Question: I have an app which uploads images to a bunch of places at once, kinda like Instagram style.
It is setup with an 'NSOperationQueue' that runs a bunch of 'NSOperation' wrappers around an an asynchronous 'NSURLConnection'.
Most questions that begin like this end in "the callbacks don't get called because the calling thread is joined before they return. This is that kind of question. I getting my callbacks as expected, but I am also somehow preventing the app from backgrounding when the home button is pressed. I always thought this was not able to be blocked at all due to sandboxing, but somehow I have done it. Pressing the home button while the operations are running will do nothing until they are complete, at which point (20-30sec later) the app properly backgrounds.
**NB This seems to only happen on single core processor devices. I can reproduce only on my iPhone 4, but not my 4S or iPad 3.*
Still interested? Here is my setup:
'''
self.uploadQueue = [[NSOperationQueue alloc] init];
[self.uploadQueue setMaxConcurrentOperationCount:1];
[self.uploadQueue setSuspended:YES];
'''
Later on, I add operations to the queue and then unsuspend it to start. Here is some code from those 'NSOperation' subclasses:
'''
- (BOOL)isConcurrent { return YES; }
- (BOOL)isExecuting { return self.executing; }
- (BOOL)isFinished { return self.finished; }
- (void)start {
// Omitted: check for cancel...
// Omitted: check if setup to run
[self willChangeValueForKey:@"isExecuting"];
self.executing = YES;
[self didChangeValueForKey:@"isExecuting"];
[self.sharer share];
CFRunLoopRun();
}
- (void)completeOperation {
[self willChangeValueForKey:@"isFinished"];
[self willChangeValueForKey:@"isExecuting"];
self.executing = NO;
self.finished = YES;
[self didChangeValueForKey:@"isExecuting"];
[self didChangeValueForKey:@"isFinished"];
CFRunLoopStop(CFRunLoopGetCurrent());
}
'''
The 'share' method sets up an asynchronous 'NSURLConnection' and fires it off like so:
'''
- (void)share {
// Omitted: connection setup
[NSURLConnection sendAsynchronousRequest:postRequest queue:[NSOperationQueue mainQueue] completionHandler:^(NSURLResponse *response, NSData *responseData, NSError *error){
// handle error or success, then call
[self.currentOperation completeOperation];
}];
'''
Aside from the side-effect I am trying to solve for, the code in that it does what it is supposed to, the callbacks get called, the threads stay alive as long as they need to, and the operation queue only runs the specified number of operations at a time.
What have I tried? I tried:
1. Calling the NSURLConnection on the [NSOperationQueue currentQueue]. This caused the async connection to not callback the block.
2. Forcing each NSOperation onto the main thread in the start method. This did not solve the problem, also caused code to sometime not work and the UI to sometimes freeze.
3. Implementing my own queue with a mutable array and GCD to get on the right dispatch thread. Couldn't get it to work.
4. Synchronous NSURLConnections in the operations. I didn't really try this because it is not an option for me. Some of the network frameworks such as the Facebook iOS SDK do not have a synchronous option.
Pausing execution during the time after the home-button press, but before the operations are done yields nothing interesting. There doesn't seem to be anything on the main thread waiting for a lock or execution to finish.

Am I setting this up like a complete bozo? What is going on here and how can I fix it?
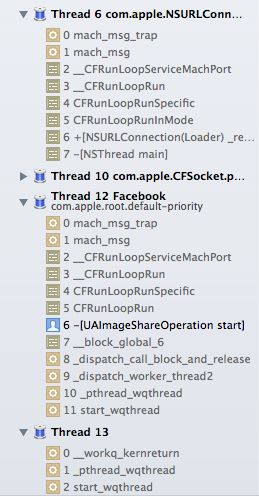
Answer: EDIT:
Turns out all this networking stuff was a red herring. It was some looping CAAnimations which were preventing return to springboard somehow.
Original Guesses:
My guess: you shouldn't be calling 'CFRunLoopRun' in your start method; the start method of a concurrent operation is expected to return before the operation is complete and finish later. You're probably holding on to some GCD lock (thread?) that the system needs to dispatch other tasks.
If you need to monopolize a thread via 'CFRunLoopRun', you should kick off your own thread in 'start' and then return. I think it would be easier, though, just to not use NSOperation and kick off your (already async) url connections from the main thread, keeping an array of things to share when each one is finished.
Actually, I think the problem is 'CFRunLoopStop(CFRunLoopGetCurrent())': you're running this on the , so you're stopping the main run loop!